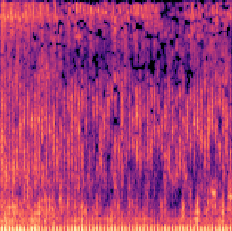
Sound class: Helicopter